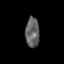
Tissue: skin
Cell type: Epithelial cells
Senescence score: 0.2436
Nuclear area (px): 413
Mean DAPI intensity: 97.448